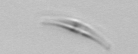
Label: pennate